Question: How can I communicate with container view controller and parent view controller? I've tried to make a communication and pass the value between them. I've added a container view in the green view controller. And I had set segue name with "communicateSegue". I've searched some methods, I know we can set the prepareForSegue to pass the value at initial.
'''
-(void)prepareForSegue:(UIStoryboardSegue *)segue sender:(id)sender {
if ([segue.identifier isEqualToString:@"communicateSegue"]) {
NSLog(@"call prepare for segue at parent view controller");
}
}
'''
But now I want to pass value and change the label in the different viewcontroller . Not at the initial.
I don't know how to do?
Have anyone know how to implement ParentViewController pass value to Container View Controller and show the label in the ContainerViewController?
And reverse , Container View Controller click the button then pass the value and change the label show in the ParentViewController with objective-c?
Thanks.
My declare variable in parentViewController.h:
#import
'''
@interface ParentViewController : UIViewController
@property (weak, nonatomic) IBOutlet UITextField *parentTF;
@property (weak, nonatomic) IBOutlet UIButton *passValToChildVCBtn;
@property (weak, nonatomic) IBOutlet UILabel *showContainerValLB;
@property (weak, nonatomic) IBOutlet IBAction *passValueToContainerEvent;
@end
'''
In the ContainerChildViewController.h
#import
'''
@interface ContainerChildViewController : UIViewController
@property (weak, nonatomic) IBOutlet UILabel *showParentValLB;
@property (weak, nonatomic) IBOutlet UITextField *childTF;
@property (weak, nonatomic) IBOutlet UIButton *passToParentBtn;
@property (weak, nonatomic) IBOutlet IBAction *passValueToParentBtnEvent;
@end
'''

<URL>.
thank you very much.
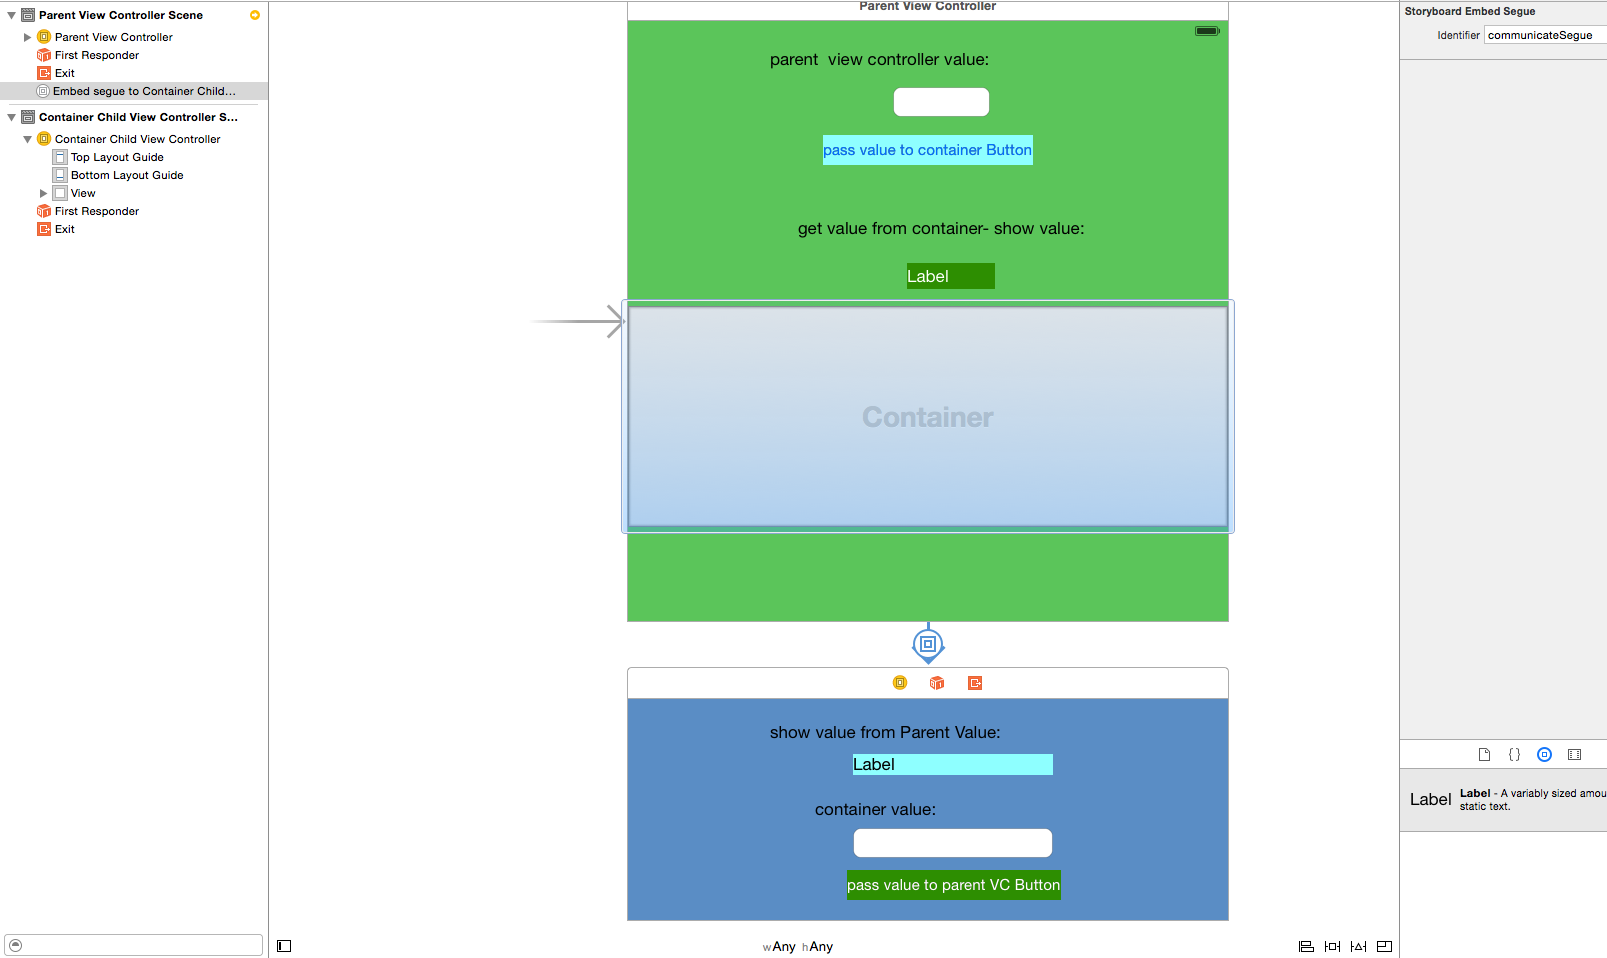
Answer: Regarding passing value to the containerView controller, you can make a property in the ChildViewController of the value you want it to be passed. Then in your ParentViewController do something like the following:
'self.ChildViewController.yourProperty = yourValue'
The opposite can be done in 4 ways:
- - - - And the easiest way out, you can make a property in your parentviewController and access it like the following'''
((YourParentViewControllerClassType *)self.parentViewController).yourParentProperty = TheValueYouWant;
'''